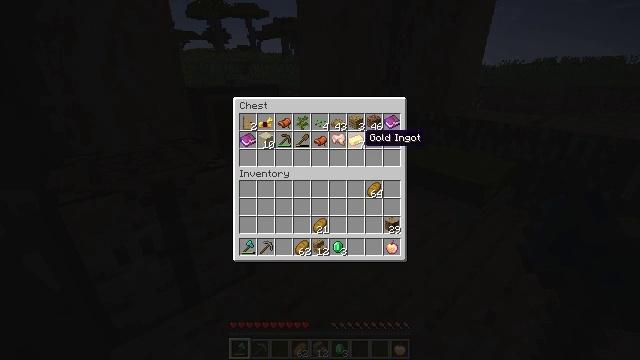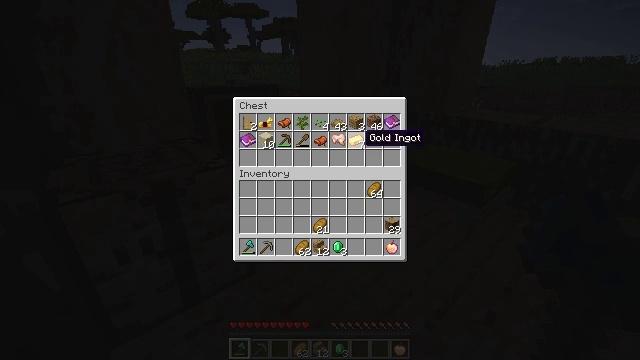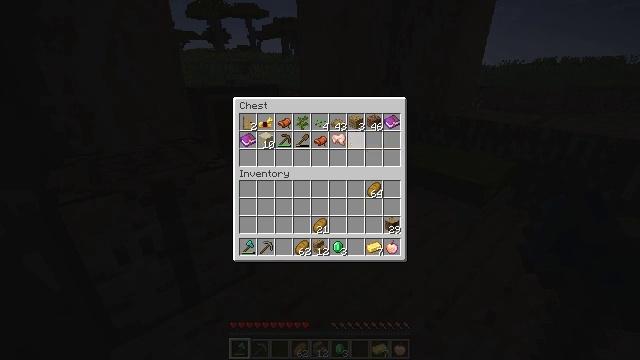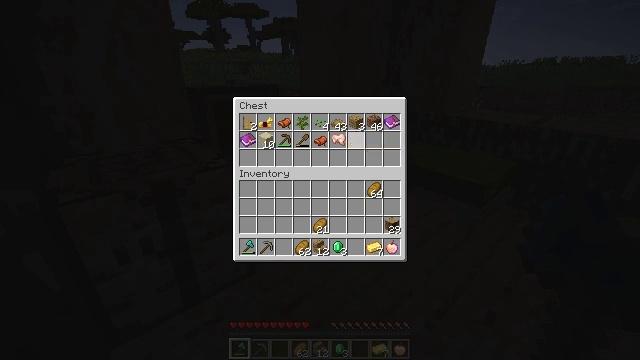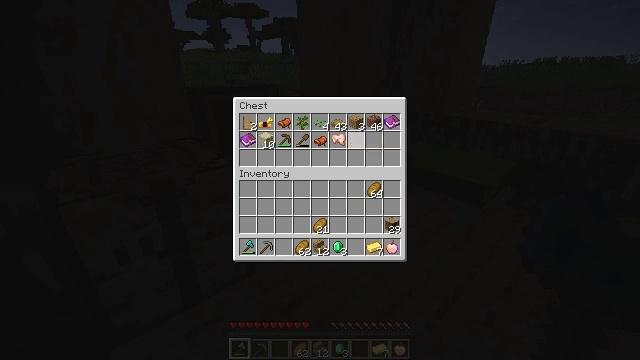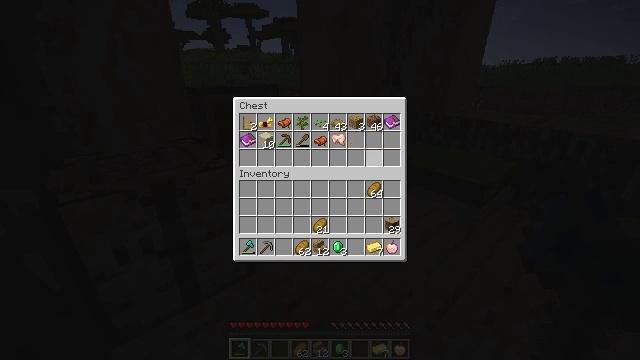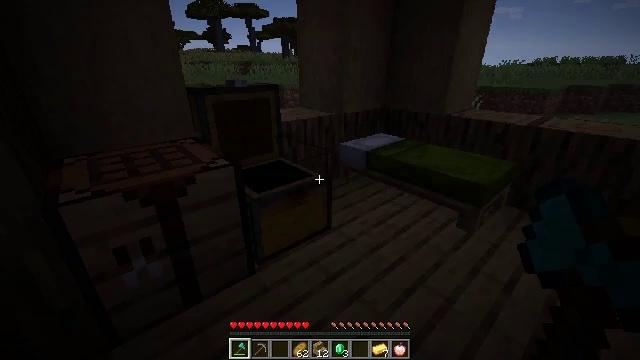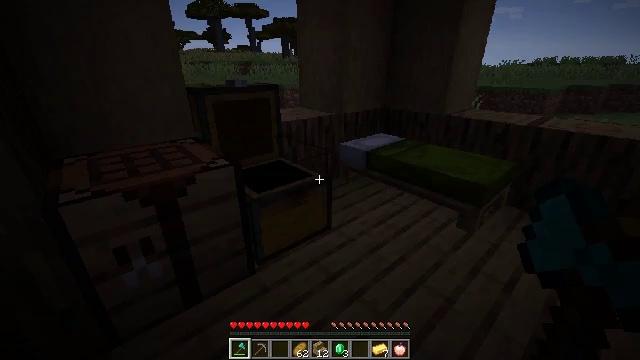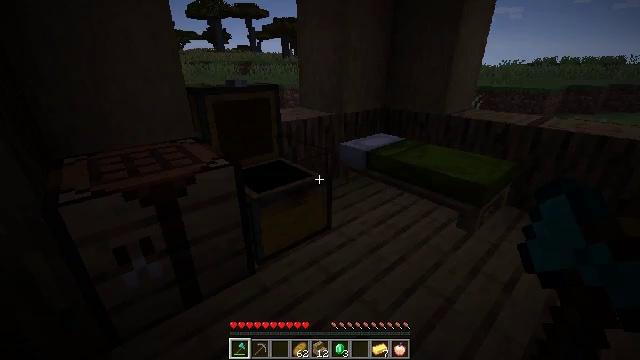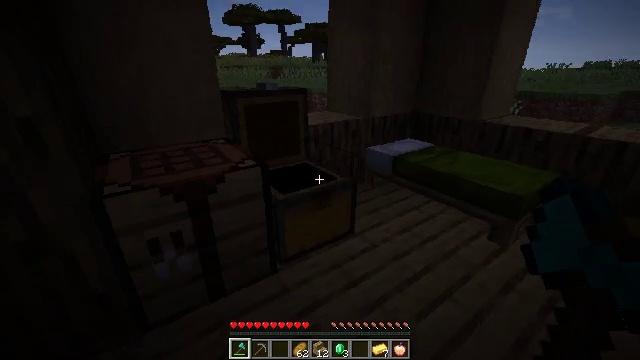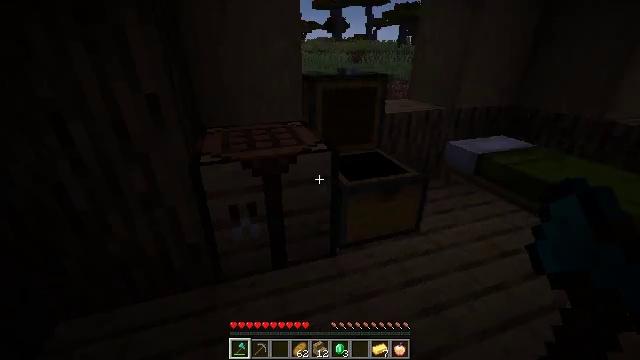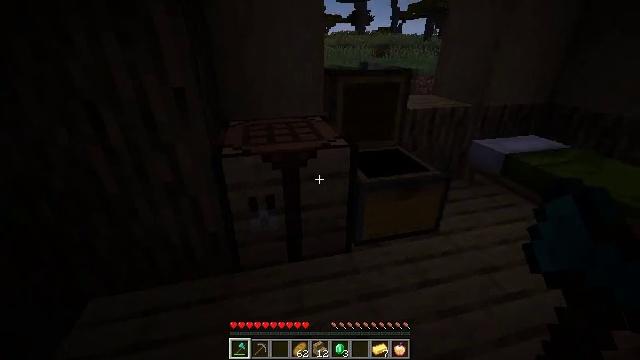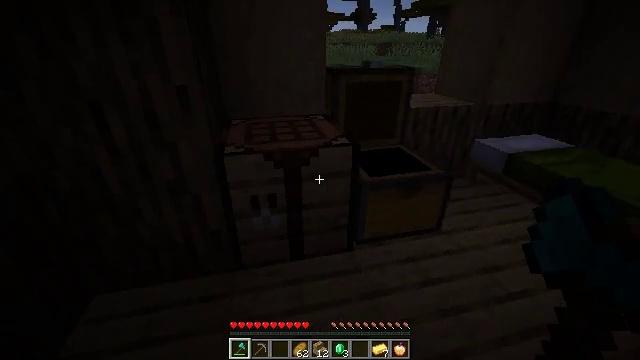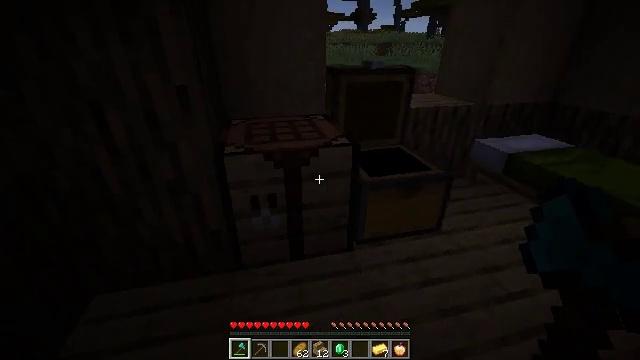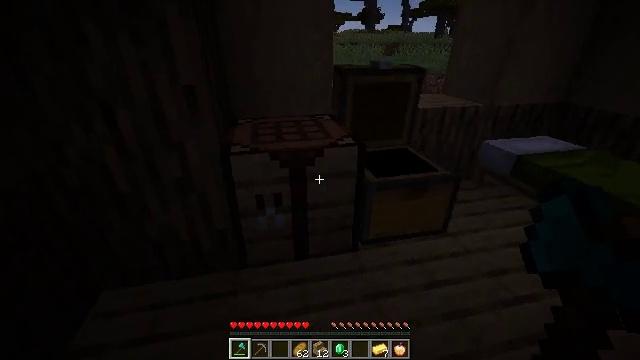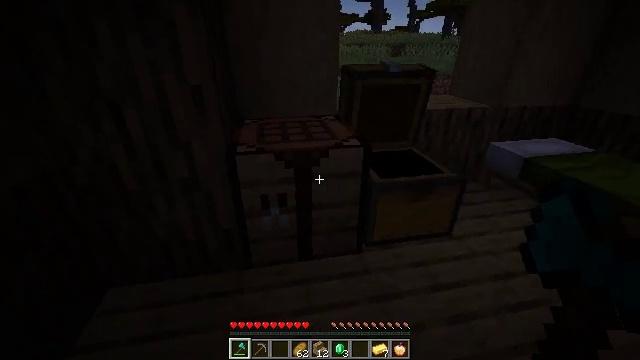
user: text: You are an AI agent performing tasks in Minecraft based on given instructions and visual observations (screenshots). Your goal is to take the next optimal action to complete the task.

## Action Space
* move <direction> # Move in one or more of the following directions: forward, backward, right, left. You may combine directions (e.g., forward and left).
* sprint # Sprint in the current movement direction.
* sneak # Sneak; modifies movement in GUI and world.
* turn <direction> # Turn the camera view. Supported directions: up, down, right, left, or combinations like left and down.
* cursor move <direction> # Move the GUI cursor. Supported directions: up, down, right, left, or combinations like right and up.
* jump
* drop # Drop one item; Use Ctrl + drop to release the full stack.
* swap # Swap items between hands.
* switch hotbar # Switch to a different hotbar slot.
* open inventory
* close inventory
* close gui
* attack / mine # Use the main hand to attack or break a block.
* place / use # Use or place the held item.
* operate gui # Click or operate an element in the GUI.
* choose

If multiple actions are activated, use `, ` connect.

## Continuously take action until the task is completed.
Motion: motion action
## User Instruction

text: Craft a pair of golden leggings at the crafting table.
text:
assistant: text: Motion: sneak
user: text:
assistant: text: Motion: sneak, operate gui
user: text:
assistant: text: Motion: sneak, operate gui
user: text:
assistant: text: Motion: sneak
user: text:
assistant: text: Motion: cursor move right and down
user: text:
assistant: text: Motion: no_op
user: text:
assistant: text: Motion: no_op
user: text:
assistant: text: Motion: no_op
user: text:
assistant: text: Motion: turn left
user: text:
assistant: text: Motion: turn left and down
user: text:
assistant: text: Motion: turn left and down
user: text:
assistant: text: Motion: no_op
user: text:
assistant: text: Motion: no_op
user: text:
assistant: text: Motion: turn left
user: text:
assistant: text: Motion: turn left, use / place
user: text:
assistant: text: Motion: use / place
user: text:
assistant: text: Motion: use / place
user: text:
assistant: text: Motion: no_op
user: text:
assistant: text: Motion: no_op
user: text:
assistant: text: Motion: no_op
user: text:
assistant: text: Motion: cursor move down
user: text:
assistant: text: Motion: cursor move down
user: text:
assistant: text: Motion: cursor move right and down
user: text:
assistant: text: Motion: cursor move right and down
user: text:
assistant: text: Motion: cursor move down
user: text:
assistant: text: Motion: no_op
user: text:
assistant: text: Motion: no_op
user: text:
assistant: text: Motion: cursor move up
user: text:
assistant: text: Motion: no_op
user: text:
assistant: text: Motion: cursor move right and down